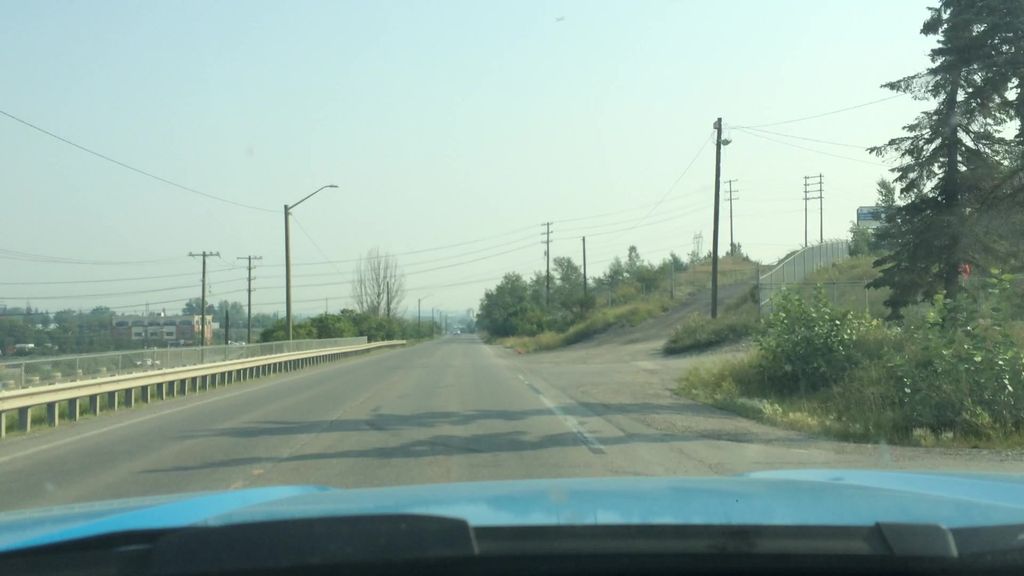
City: calgary